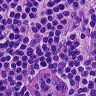
Metastatic tissue present: no